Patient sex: F
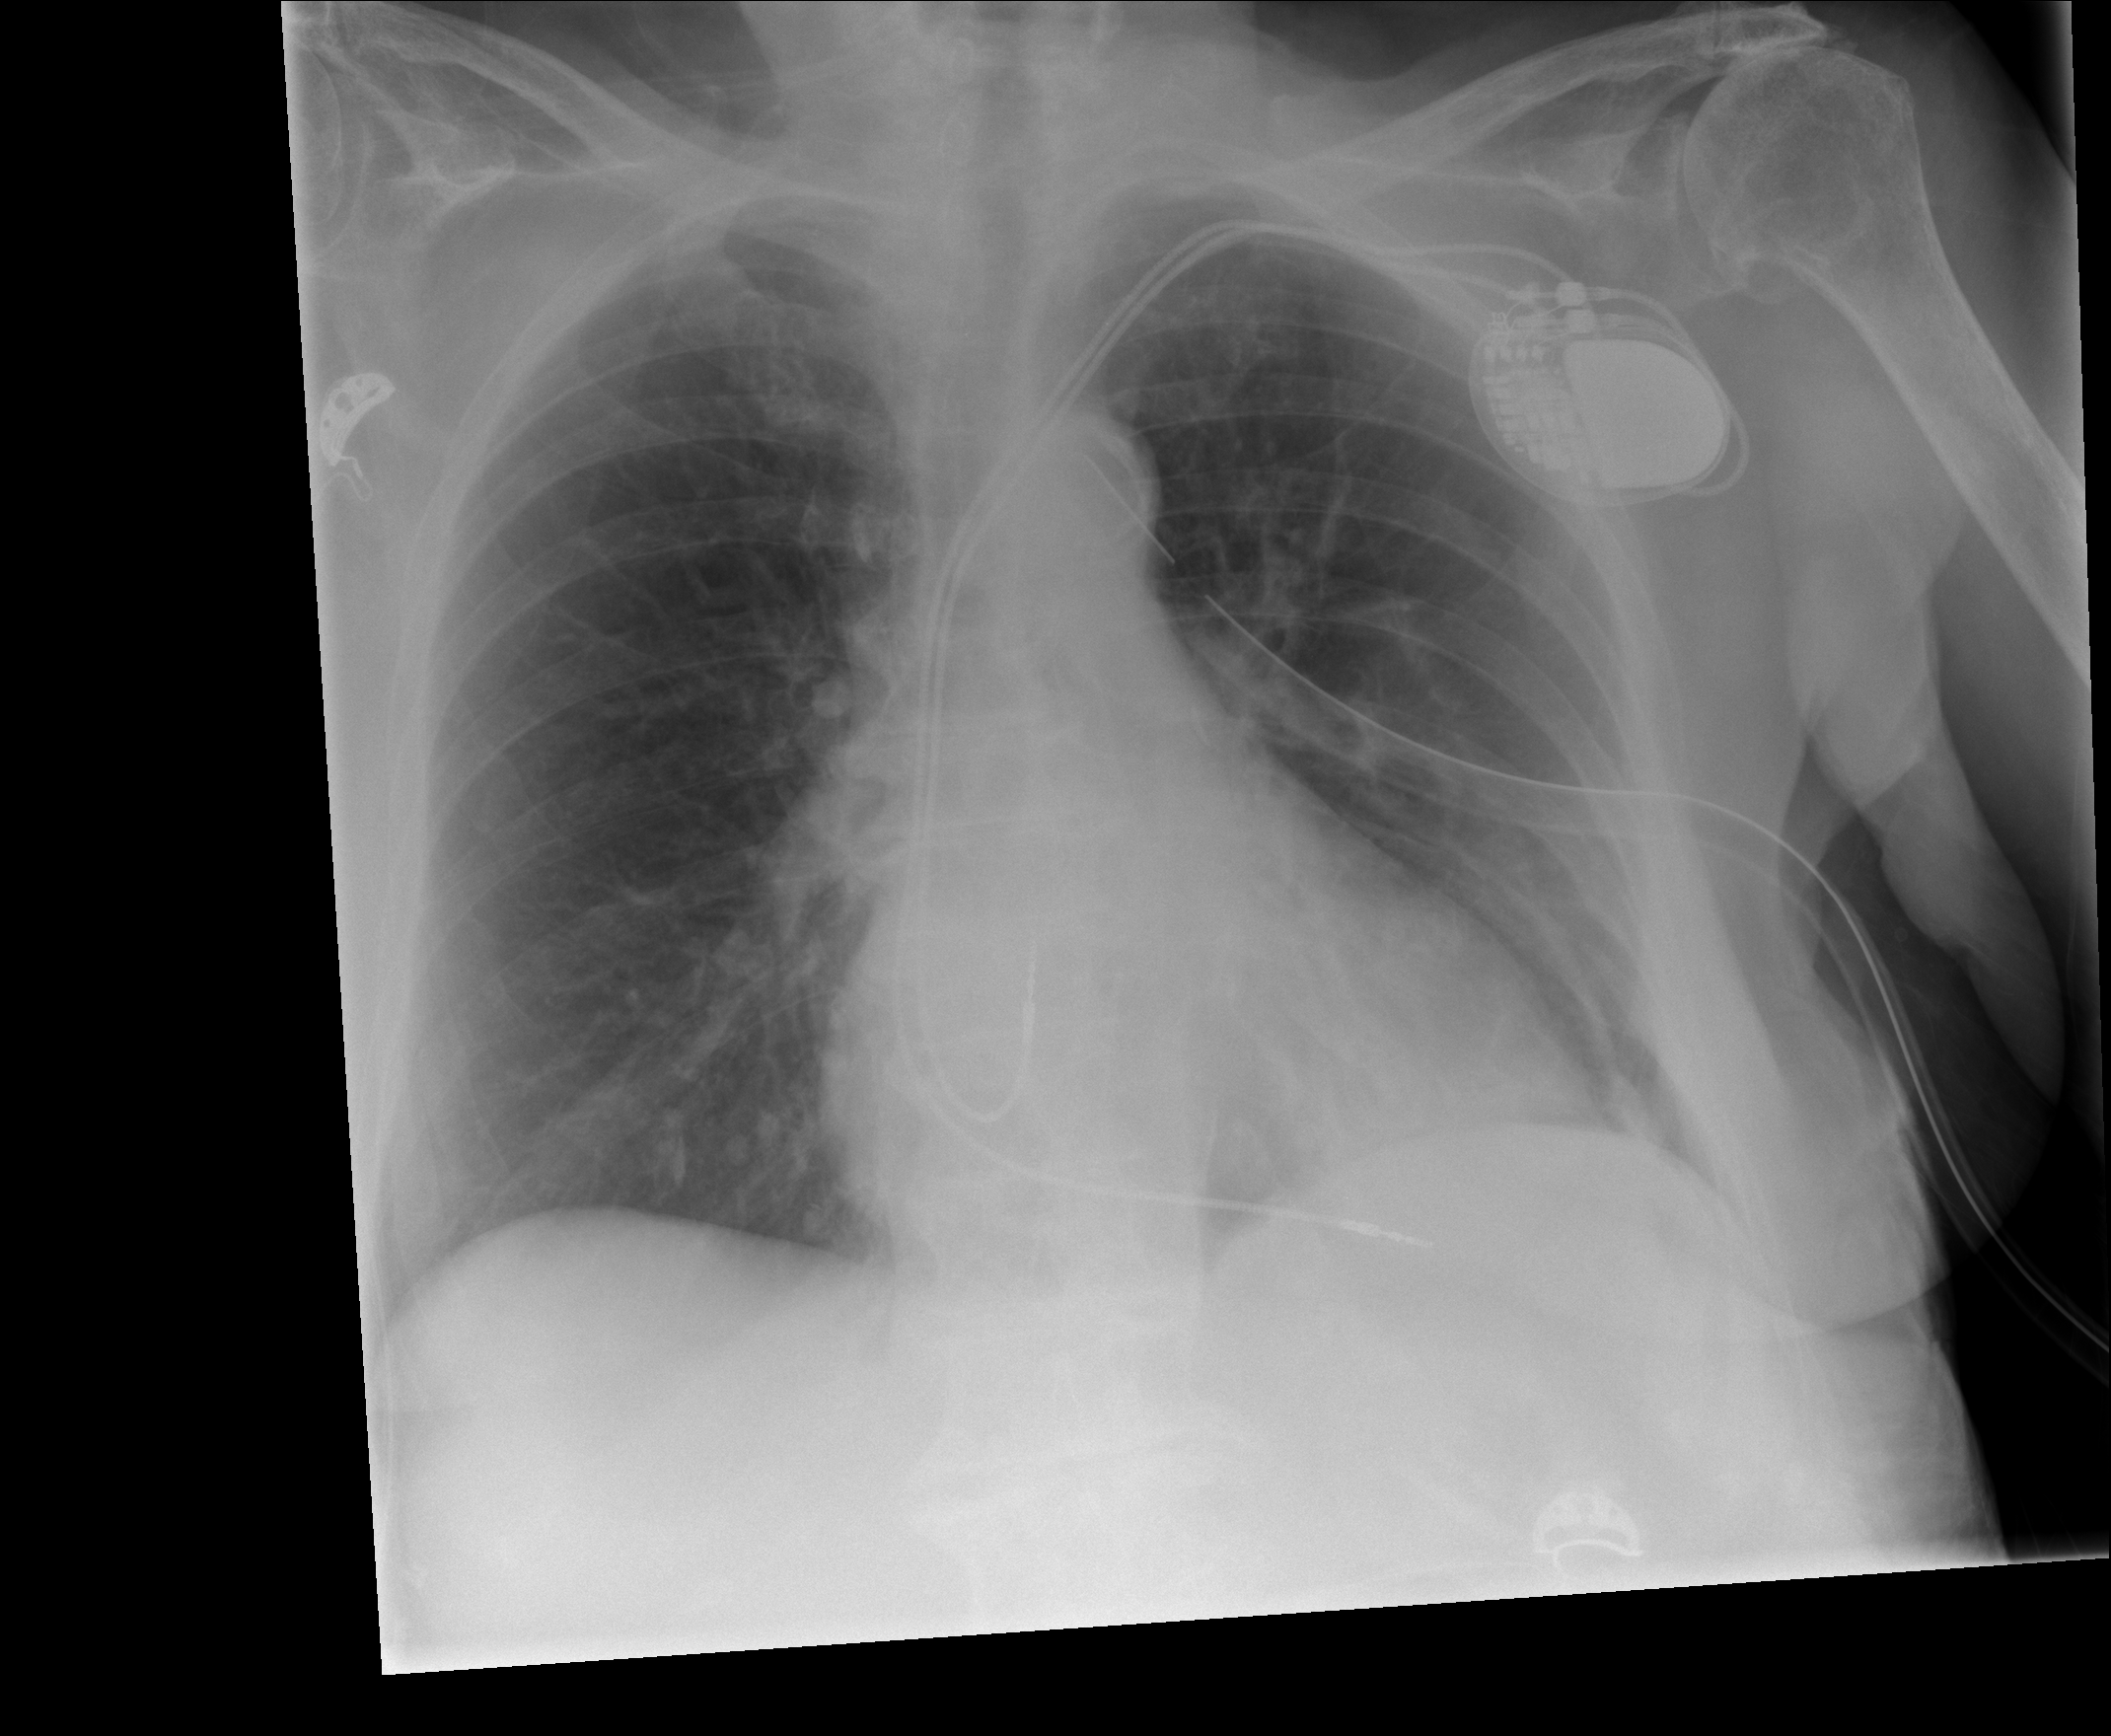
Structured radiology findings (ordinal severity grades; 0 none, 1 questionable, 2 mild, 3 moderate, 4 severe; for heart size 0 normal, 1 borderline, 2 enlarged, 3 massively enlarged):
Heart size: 2
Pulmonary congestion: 1
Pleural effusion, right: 0
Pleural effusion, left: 0
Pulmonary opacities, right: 0
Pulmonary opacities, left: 1
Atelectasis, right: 0
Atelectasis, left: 2